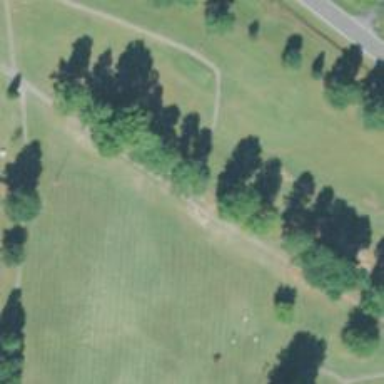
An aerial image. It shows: Pathway for golfing.